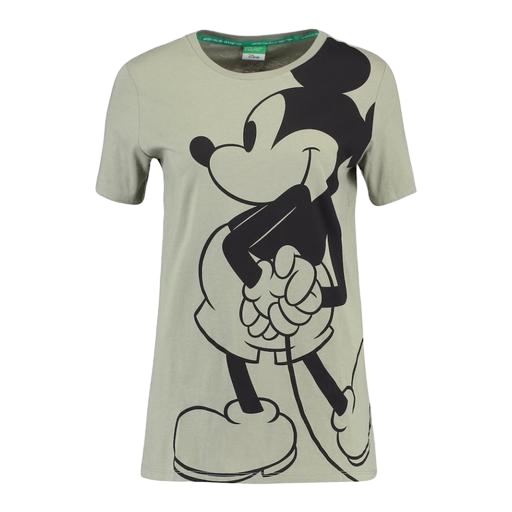
gray women disney project short sleeve, printed t-shirt, white mickey mouse graphic tee, white background